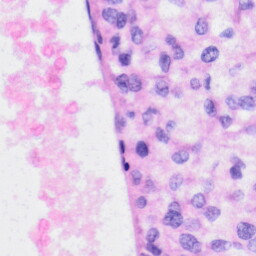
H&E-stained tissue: Liver